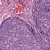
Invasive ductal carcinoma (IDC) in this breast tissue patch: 0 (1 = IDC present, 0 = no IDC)